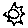
Label: sun